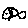
Label: fish